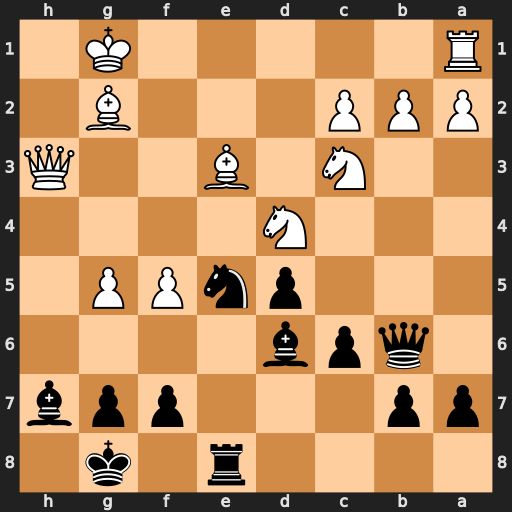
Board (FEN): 4r1k1/pp3ppb/1qpb4/3pnPP1/3N4/2N1B2Q/PPP3B1/R5K1
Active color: b
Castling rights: -
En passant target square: -
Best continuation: Qxb2 Rf1 Qxc3